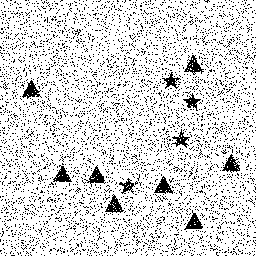
Squares: 0
Triangles: 8
Stars: 4
Total shapes: 12